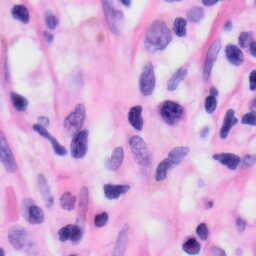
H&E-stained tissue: Skin